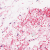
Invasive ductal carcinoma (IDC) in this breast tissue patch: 0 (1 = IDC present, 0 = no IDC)